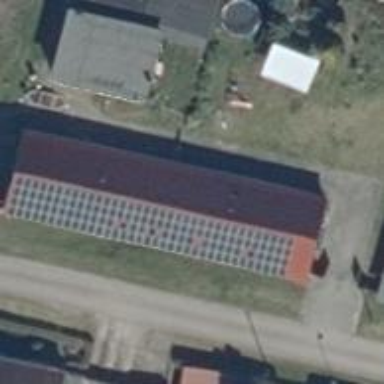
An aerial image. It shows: Solar-powered generator using photovoltaic technology. This small installation generates electricity through solar photovoltaic panels.